Question: I have a PHP file where I start my 'array' index at 1 as shown in the below code snippet.
In my AngularJS app, I am using the '$http.post' to get the JSON data, the weird thing is that my JavaScript JSON object starts at 0, but my PHP array starts at 1.
Is it because when I JSON encode, the indexing gets lost?
In the below screenshot my JSON object index starts at 0 which is throwing off the order of my posts. Is there a way to set index of the JSON object to 1 in AngularJS?
The reason being is that I use a date filter to match the post id to the computer date ('dayNumber' variable), so for instance: today is the 14th but the post that I get is the 15th. I could do dayNumber -1 so I can adjust the day number but I would like to try and learn something new. Anyone please?
'''
$arr = array();
if($result->num_rows > 0) {
while($row = $result->fetch_assoc()) {
$arr[] = $row;
}
}
//sort obj to start from ASC
sort($arr);
$iOne = array_combine(range(1, count($arr)), array_values($arr));
# JSON-encode the response
$iOne = array_values($iOne);
$json_response1 = json_encode($iOne);
//$json_response = json_encode($arr);
// # Return the response
echo $json_response1;
**AngularJS code snippet:**
app.controller('TimeController', function($scope, $filter, $http) {
$http.post('ajax/getQuotes.php').success(function(data){
console.log(data);
$scope.quote = data;
});
$scope.dayNumber = $filter('date')(new Date(), 'd');
console.log( $scope.dayNumber);
'''

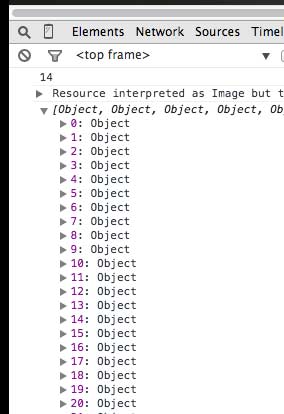
Answer: '''
$iOne = array_values($iOne);
'''
is "reseting" the indices.
Try without this line or is there a reason you need this?
If you need numeric indices the easiest way would be adding a dummy value at position 0 (in php). With that you can skip the $iOne stuff:
'''
array_unshift($arr, null);
$json_response1 = json_encode($arr);
'''